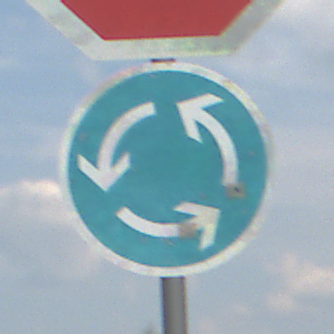
Verkehrszeichen: Kreisverkehr
Zusatzzeichen oben: Stop
Umgebung: Outdoor, Nature
Tageszeit: MorningAfternoon
Wetter: PartlyCloudy
Licht: Natural
Jahreszeit: NotSpecified
Kontrast: HighContrast